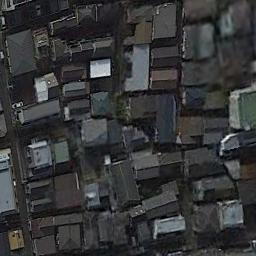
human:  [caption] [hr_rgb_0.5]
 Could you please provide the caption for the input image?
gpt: There are many houses .

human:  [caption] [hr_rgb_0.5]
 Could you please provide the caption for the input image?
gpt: In densely populated areas there are many roads and densely arranged houses of different sizes and shapes .

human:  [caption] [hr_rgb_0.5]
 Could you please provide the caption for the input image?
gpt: A dense residential area has lots of houses next to each other .

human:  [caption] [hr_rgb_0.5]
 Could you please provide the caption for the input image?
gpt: The dense residential is next to the road .

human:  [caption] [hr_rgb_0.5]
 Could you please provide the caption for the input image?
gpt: There are many black buildings on a dense residential area .